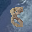
Label: 8